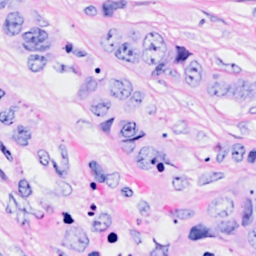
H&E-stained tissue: Breast